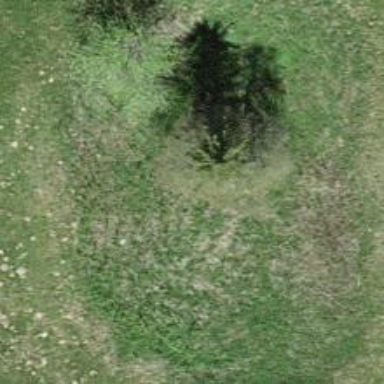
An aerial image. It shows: Sinkhole in natural setting.